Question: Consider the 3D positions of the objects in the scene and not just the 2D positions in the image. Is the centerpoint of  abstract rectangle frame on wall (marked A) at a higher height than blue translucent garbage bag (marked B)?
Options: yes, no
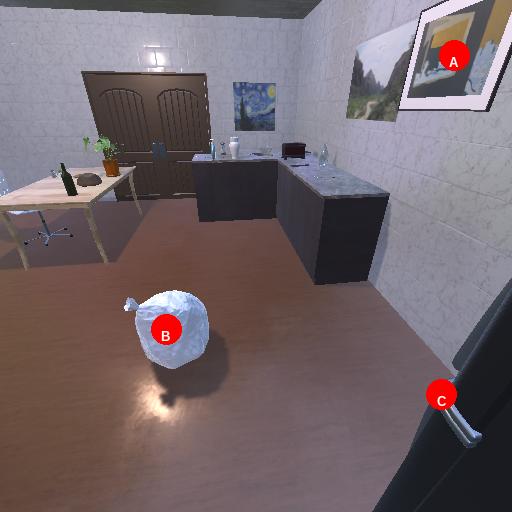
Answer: yes